Interaction volume radius: 10 \u00c5
Interaction volume height: 20 \u00c5
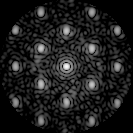
Disorder parameter: 0.3063